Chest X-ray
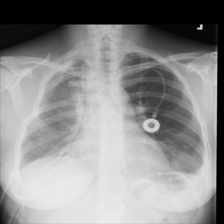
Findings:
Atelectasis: positive
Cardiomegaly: negative
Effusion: positive
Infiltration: negative
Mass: negative
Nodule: negative
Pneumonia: negative
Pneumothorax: negative
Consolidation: negative
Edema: negative
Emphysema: negative
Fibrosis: negative
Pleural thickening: negative
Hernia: negative